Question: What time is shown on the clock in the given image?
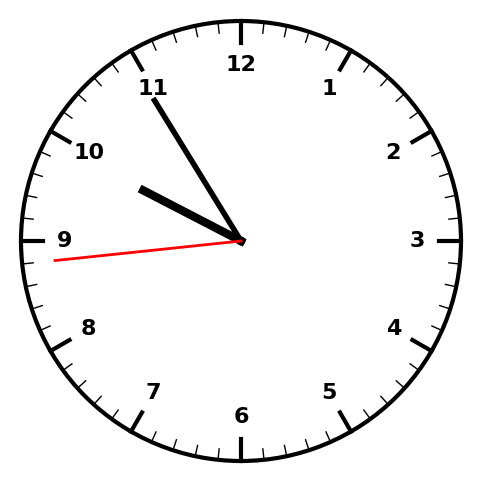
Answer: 09:54:44